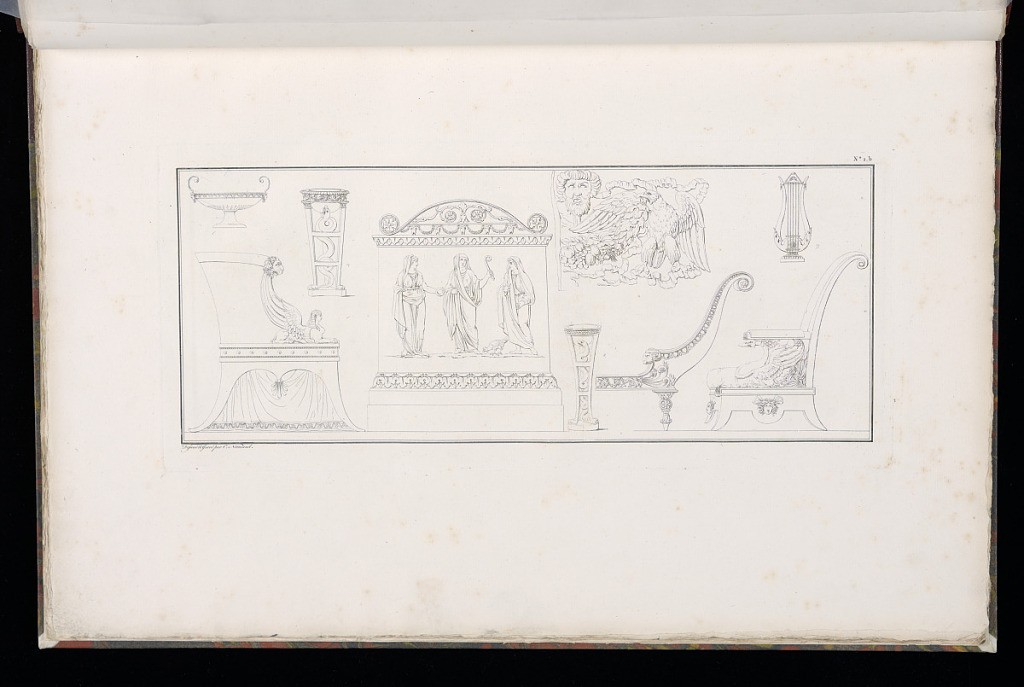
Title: Designs for Furniture and Ornament
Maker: Charles Normand, French, 1765 – 1840
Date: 1787–95
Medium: Etching on laid paper
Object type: Print
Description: Designs for furniture, ornament, and vases decorated with Neoclassical and Empire style motifs. A shallow bowl, panel or alter, two perfume burners, three chairs, a lyre, and a vignette featuring a mask, fruit, ribbons, and an eagle. The pieces are decorated with snakes, sphynxes, rosettes, scrolling foliage, drapery, masks, repeating patterns, animals, and mythological creatures. The plate is numbered and signed.